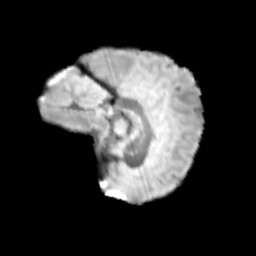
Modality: T2w
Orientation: sagittal
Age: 11
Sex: male
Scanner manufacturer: siemens
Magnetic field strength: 3 T
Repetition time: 3.8 s
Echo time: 0.07 s